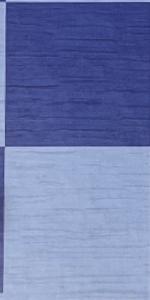
Label: Empty